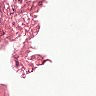
Metastatic tissue present: no